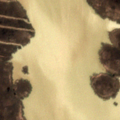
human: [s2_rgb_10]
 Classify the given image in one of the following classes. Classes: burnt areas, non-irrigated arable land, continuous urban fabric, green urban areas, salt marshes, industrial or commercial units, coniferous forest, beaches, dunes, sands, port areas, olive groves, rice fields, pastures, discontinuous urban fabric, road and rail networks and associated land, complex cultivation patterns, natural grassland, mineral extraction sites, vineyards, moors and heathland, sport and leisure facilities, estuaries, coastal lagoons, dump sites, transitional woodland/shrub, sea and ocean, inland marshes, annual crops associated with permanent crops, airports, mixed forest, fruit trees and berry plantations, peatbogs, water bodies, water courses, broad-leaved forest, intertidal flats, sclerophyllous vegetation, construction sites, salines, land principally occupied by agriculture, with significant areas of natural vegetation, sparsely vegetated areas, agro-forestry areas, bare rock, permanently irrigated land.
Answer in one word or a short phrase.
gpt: inland marshes, water bodies